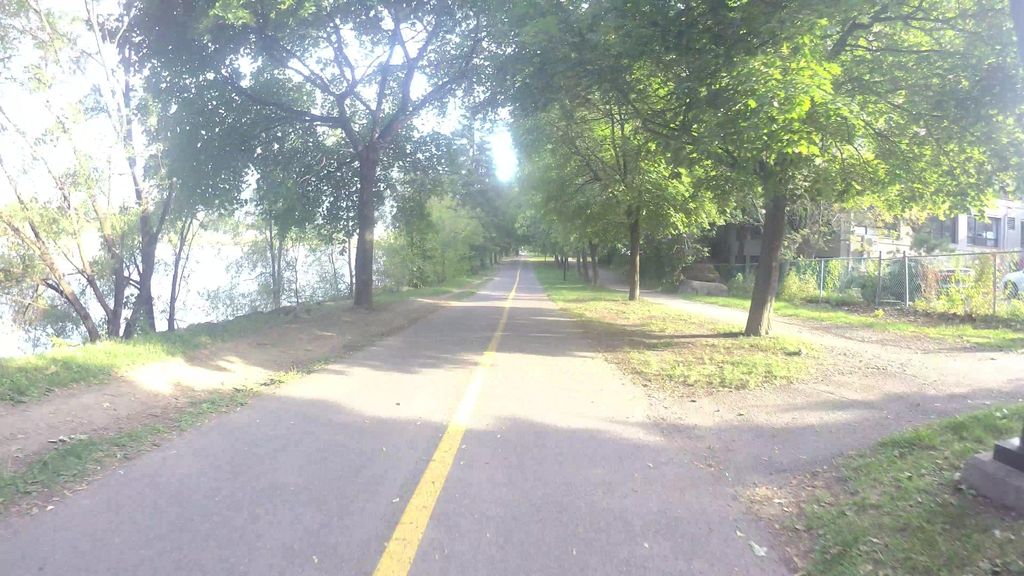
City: montreal